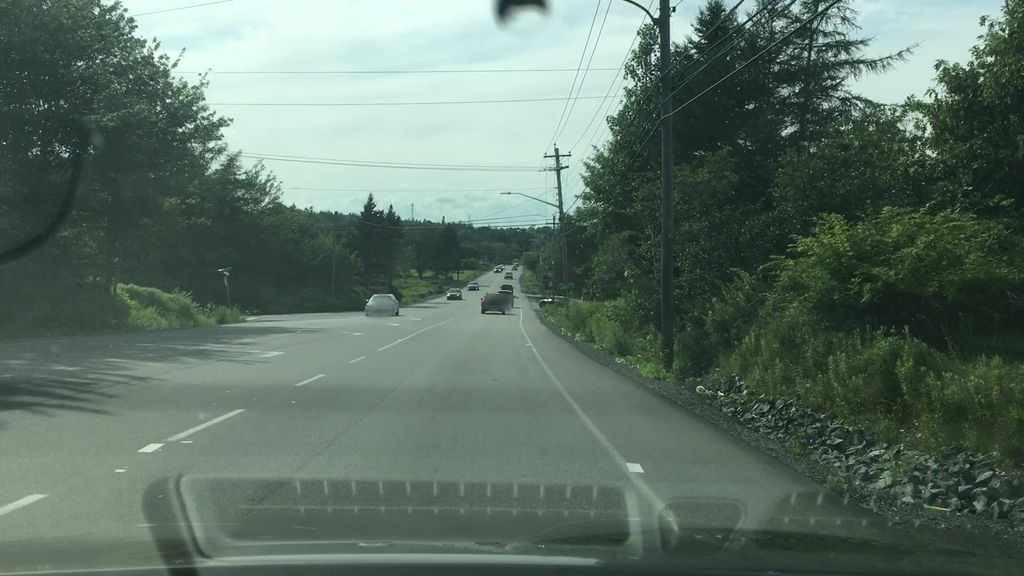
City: halifax